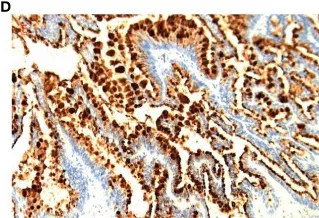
Pathological findings. (D) Immunohistochemistry: CK20(+),CDX-2(+),P53(wild type),Ki67 approximately 60%,CK7(-),MUC-2(+). It is a low-grade mucinous tumour.
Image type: pathology (immunostaining)